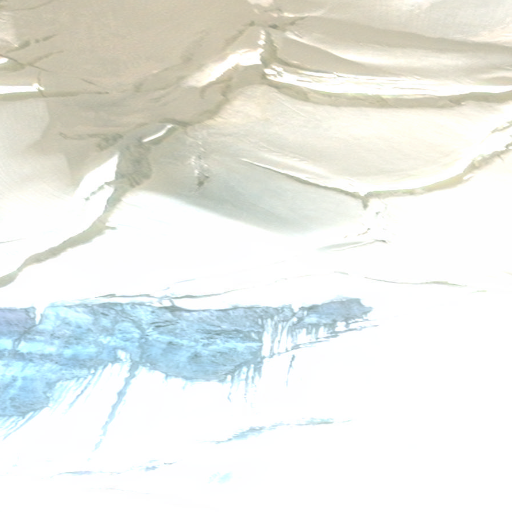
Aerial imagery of mountain in Alaska named Mount Steller containing only unknown